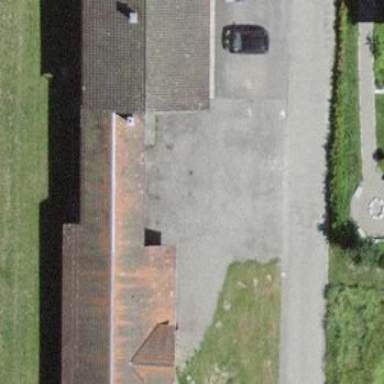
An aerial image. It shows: Farm building.